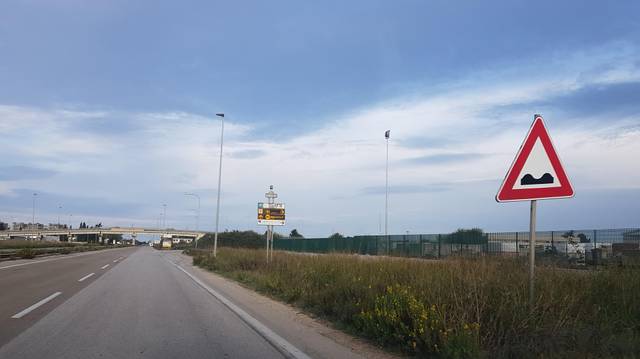
Region: Italy
Coordinates: 40.631, 17.966